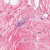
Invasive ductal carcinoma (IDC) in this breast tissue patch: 0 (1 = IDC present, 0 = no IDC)